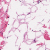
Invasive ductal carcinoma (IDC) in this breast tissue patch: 0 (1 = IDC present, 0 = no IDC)